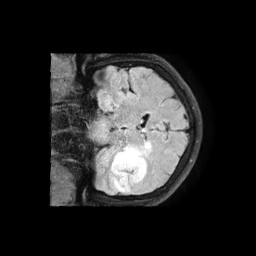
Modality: FLAIR
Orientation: coronal
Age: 45
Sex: male
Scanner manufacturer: philips
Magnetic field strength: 1.5 T
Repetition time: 6 s
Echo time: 0.1031 s